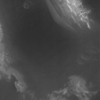
Label: not_dusty